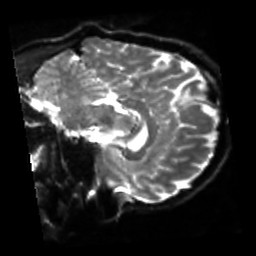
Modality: sbref
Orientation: sagittal
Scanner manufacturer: siemens
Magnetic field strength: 3 T
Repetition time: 4 s
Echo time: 0.0594 s